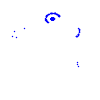
Particle: pion